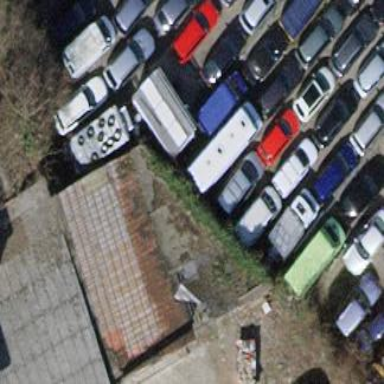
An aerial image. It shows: View of roof of building.